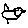
Label: bird